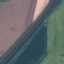
Label: River